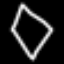
Label: diamond